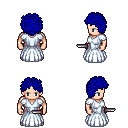
a pixel art fantasy rpg character, male body template, human, light skin, underdress, metal pants, blue curly afro hairstyle, black shoes, dagger, four views (front, back, left, right), 2x2 character sprite sheet, small pixel art, hard edges, no anti-aliasing